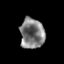
Tissue: prostate
Cell type: T cells
Senescence score: 0.3556
Nuclear area (px): 719
Mean DAPI intensity: 125.969